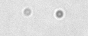
Label: camera_spot